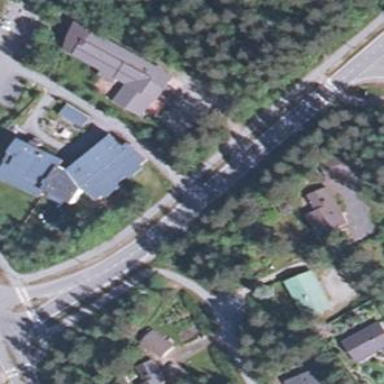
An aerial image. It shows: Nursing home.